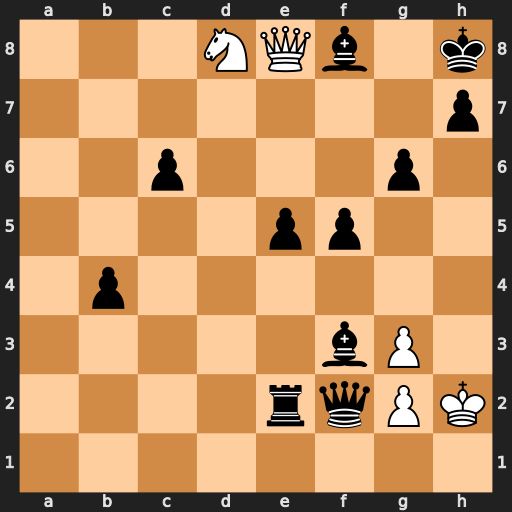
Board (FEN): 3NQb1k/7p/2p3p1/4pp2/1p6/5bP1/4rqPK/8
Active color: w
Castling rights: -
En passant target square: -
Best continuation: Qxf8#